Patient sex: F
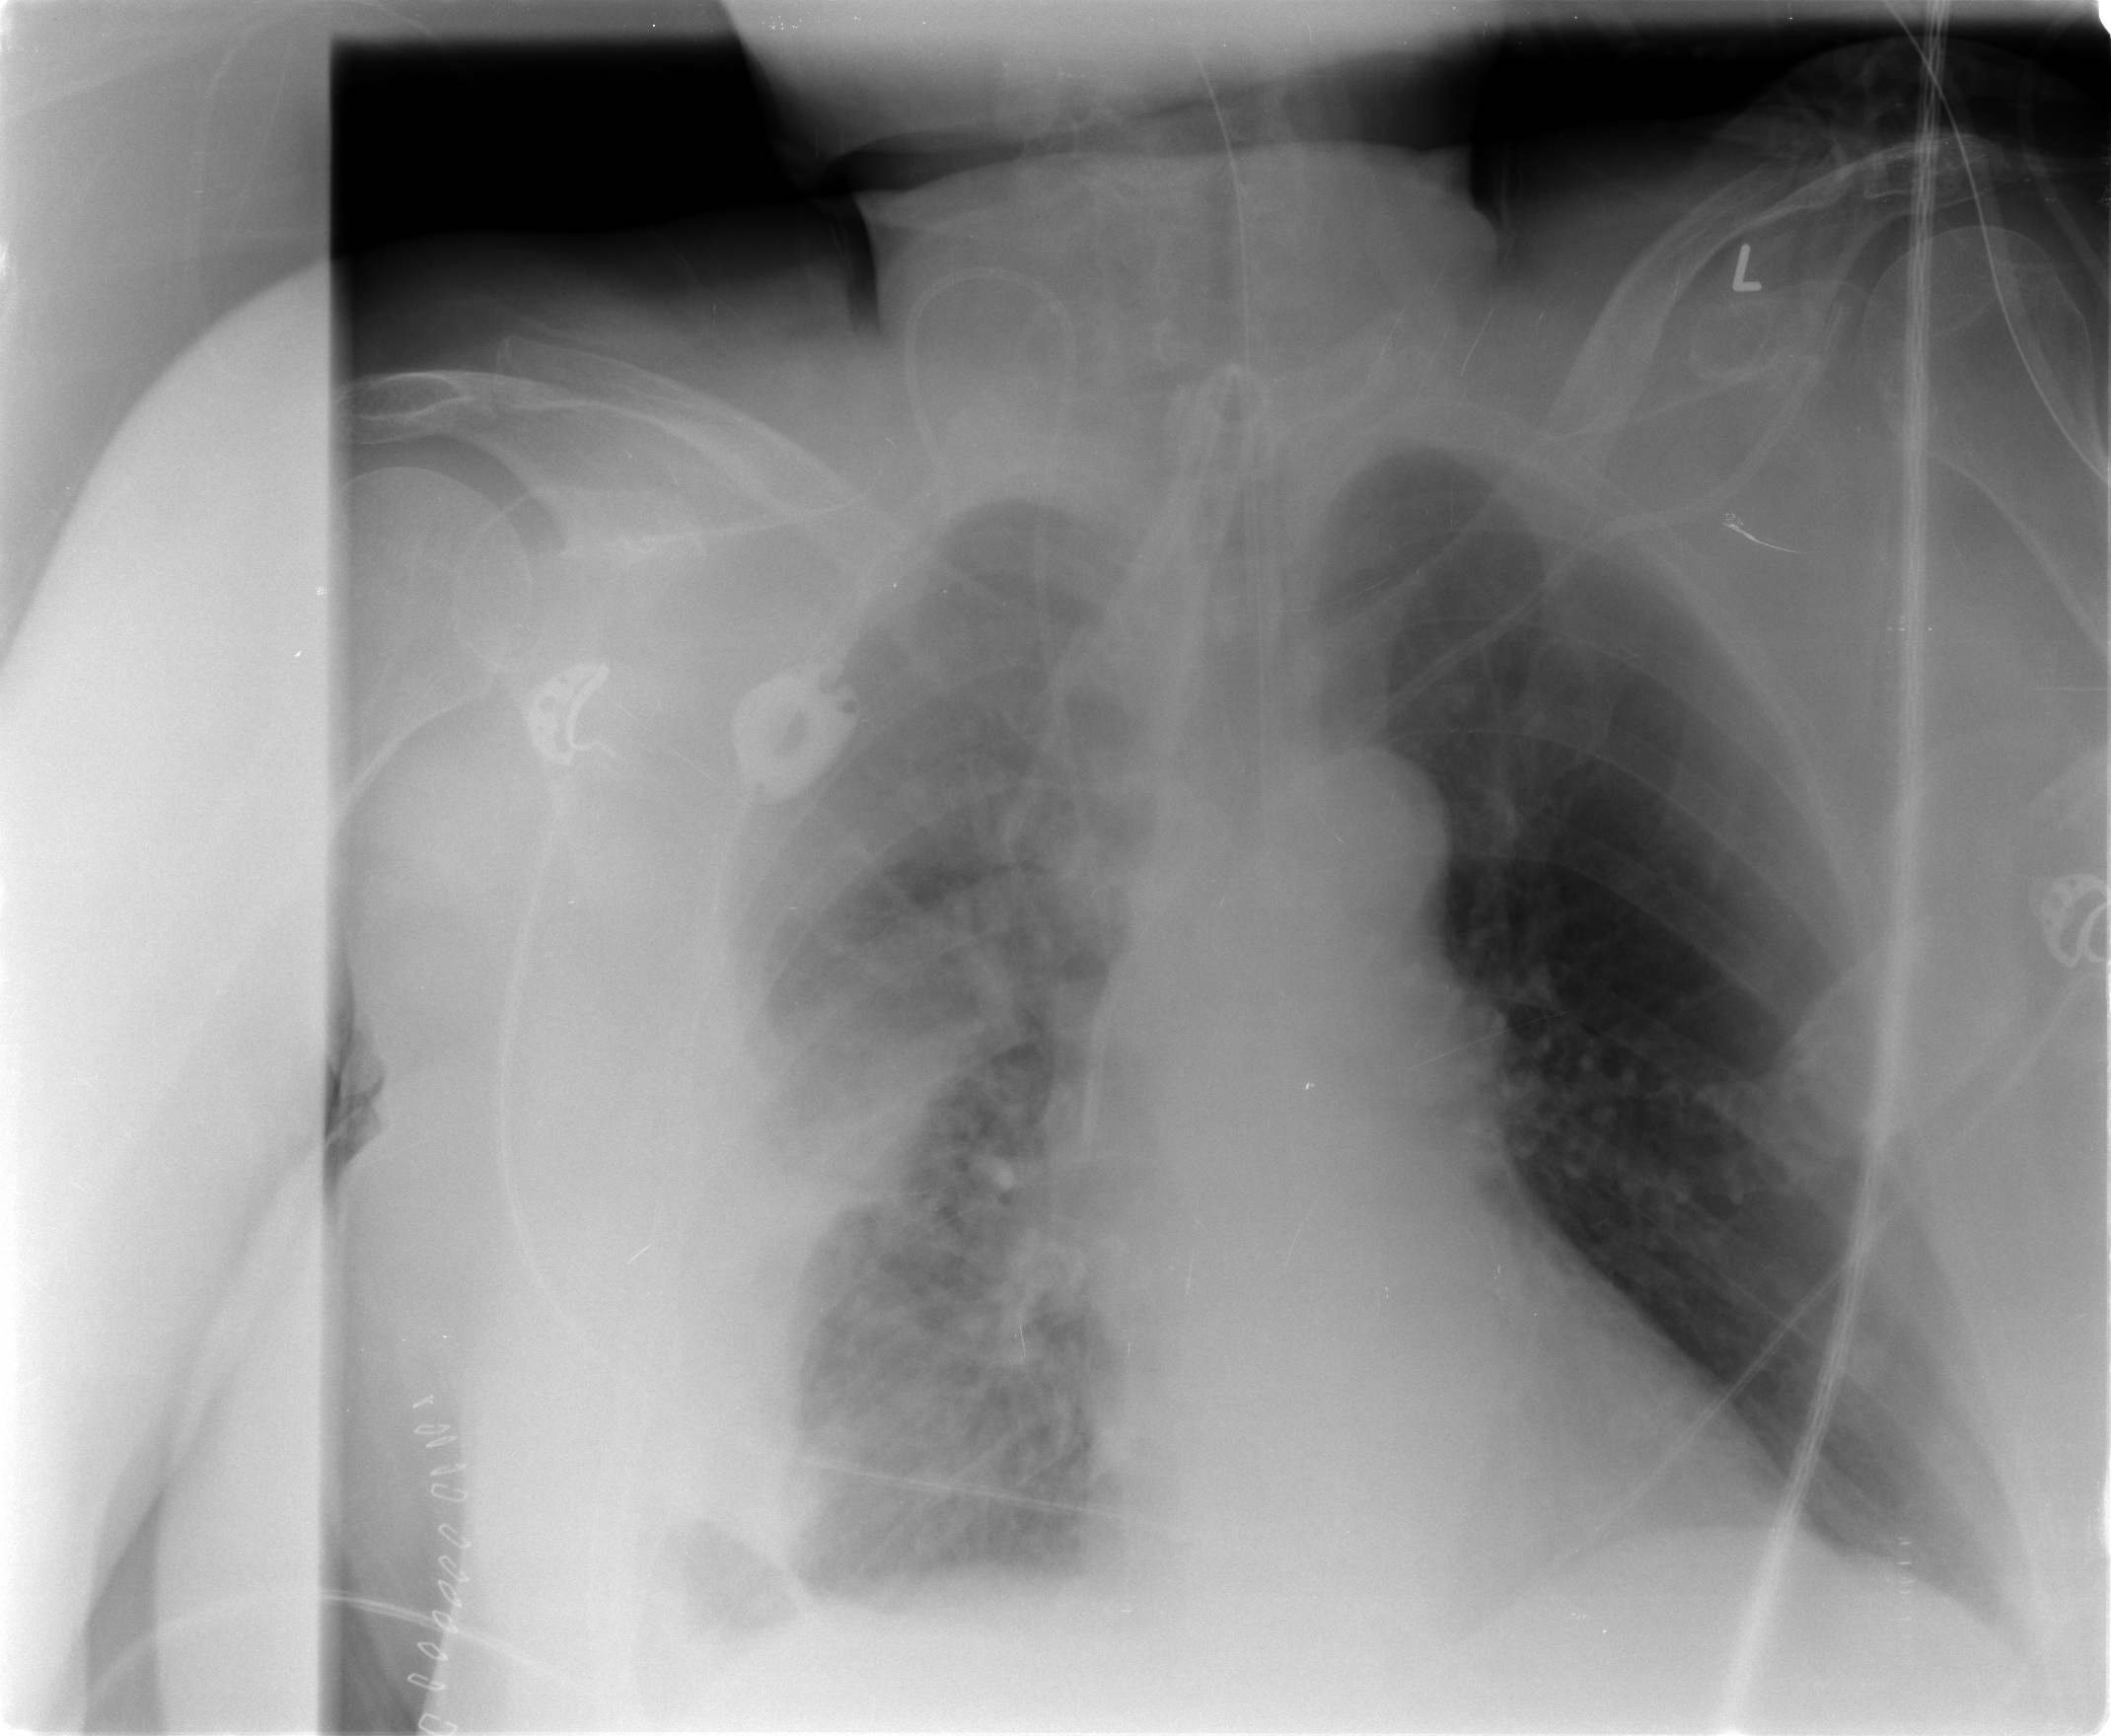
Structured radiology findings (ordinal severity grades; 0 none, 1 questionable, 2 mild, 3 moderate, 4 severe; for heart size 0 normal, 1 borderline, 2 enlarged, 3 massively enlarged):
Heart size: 0
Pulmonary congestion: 2
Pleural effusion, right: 3
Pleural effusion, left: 2
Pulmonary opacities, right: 3
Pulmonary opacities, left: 0
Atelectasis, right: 3
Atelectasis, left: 2